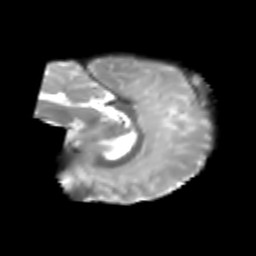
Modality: T2w
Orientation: sagittal
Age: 6
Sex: male
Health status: healthy